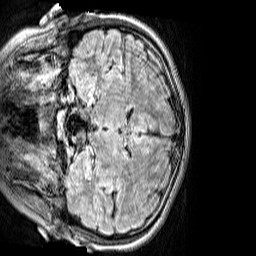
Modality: FLAIR
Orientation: coronal
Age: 11
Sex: female
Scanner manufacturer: siemens
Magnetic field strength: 3 T
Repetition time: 5 s
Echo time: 0.388 s